Question: I want to find whether a email (entered by the user) already exists in the my Firebase child node or not.
How do i check it?
MY PROGRAM:
'''
String email = "emailEnteredByUser@gmail.com";
Query check = FirebaseDatabase.getInstance().getReference("student").child(RANDOM_ID).orderByChild("email").equalTo(email);
ValueEventListener eventListener = new ValueEventListener() {
@Override
public void onDataChange(@NonNull DataSnapshot snapshot) {
if(snapshot.exists())
{
Toast.makeText(this, "Email already exists!", Toast.LENGTH_SHORT).show();
}
else
{
Toast.makeText(this, "Email doesn't exists!", Toast.LENGTH_SHORT).show();
}
}
@Override
public void onCancelled(@NonNull DatabaseError error) {
}
};
check.addListenerForSingleValueEvent(eventListener);
'''
note: i'm using RANDOM_ID just for the reference, it'll be randomly generated id's

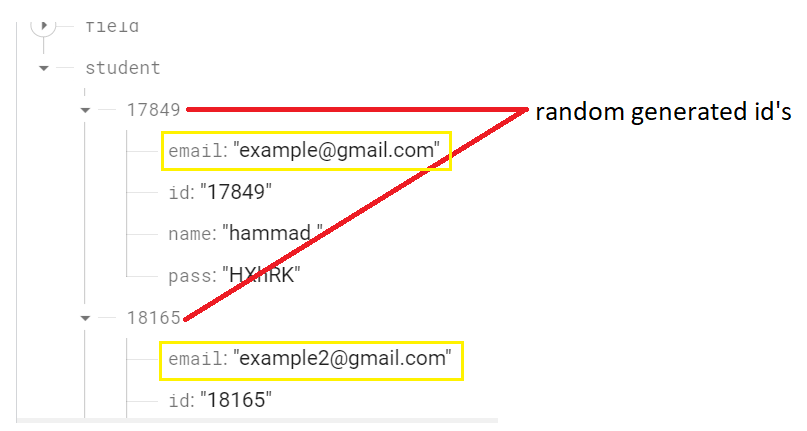
Answer: When you run a query on that path, Firebase checks the condition for each child directly under that path. Since you run the query on '/student/$RANDOM_ID', it then checks each child node under that (so 'email', 'id', etc) whether have a property 'email' with the given value. And since there is no '/student/$RANDOM_ID/email/email', the query doesn't match any nodes.
The correct query to check whether any direct child node of 'student' has a 'email' property with the given value, is:
'''
Query check = FirebaseDatabase.getInstance().getReference("student").orderByChild("email").equalTo(email);
'''